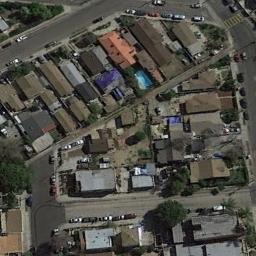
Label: dense_residential